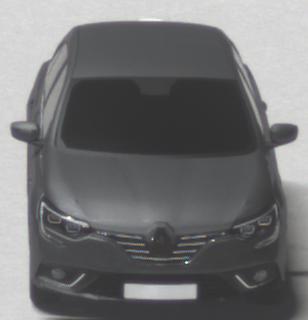
Make: Renault
Model: Mégane ENERGY TCe 100
Detailed model: Mégane (IV)
Model produced from: 2016/03
Model produced until: 2018/08
Doors: 5
Color: gray
Road condition: dry road
Daytime: not specified
Contrast: high contrast